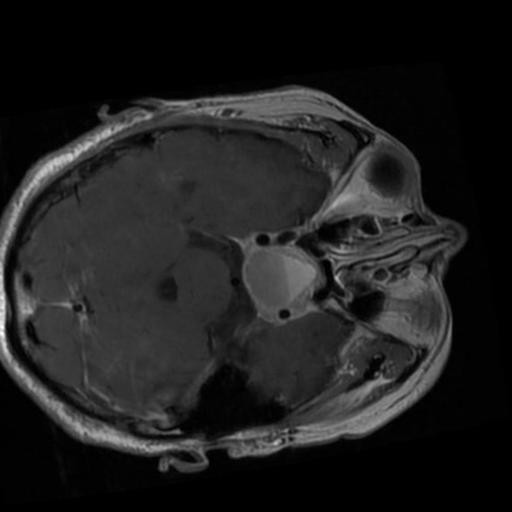
Label: brain_tumor